Interaction volume radius: 10 \u00c5
Interaction volume height: 30 \u00c5
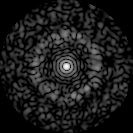
Disorder parameter: 0.8441